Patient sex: M
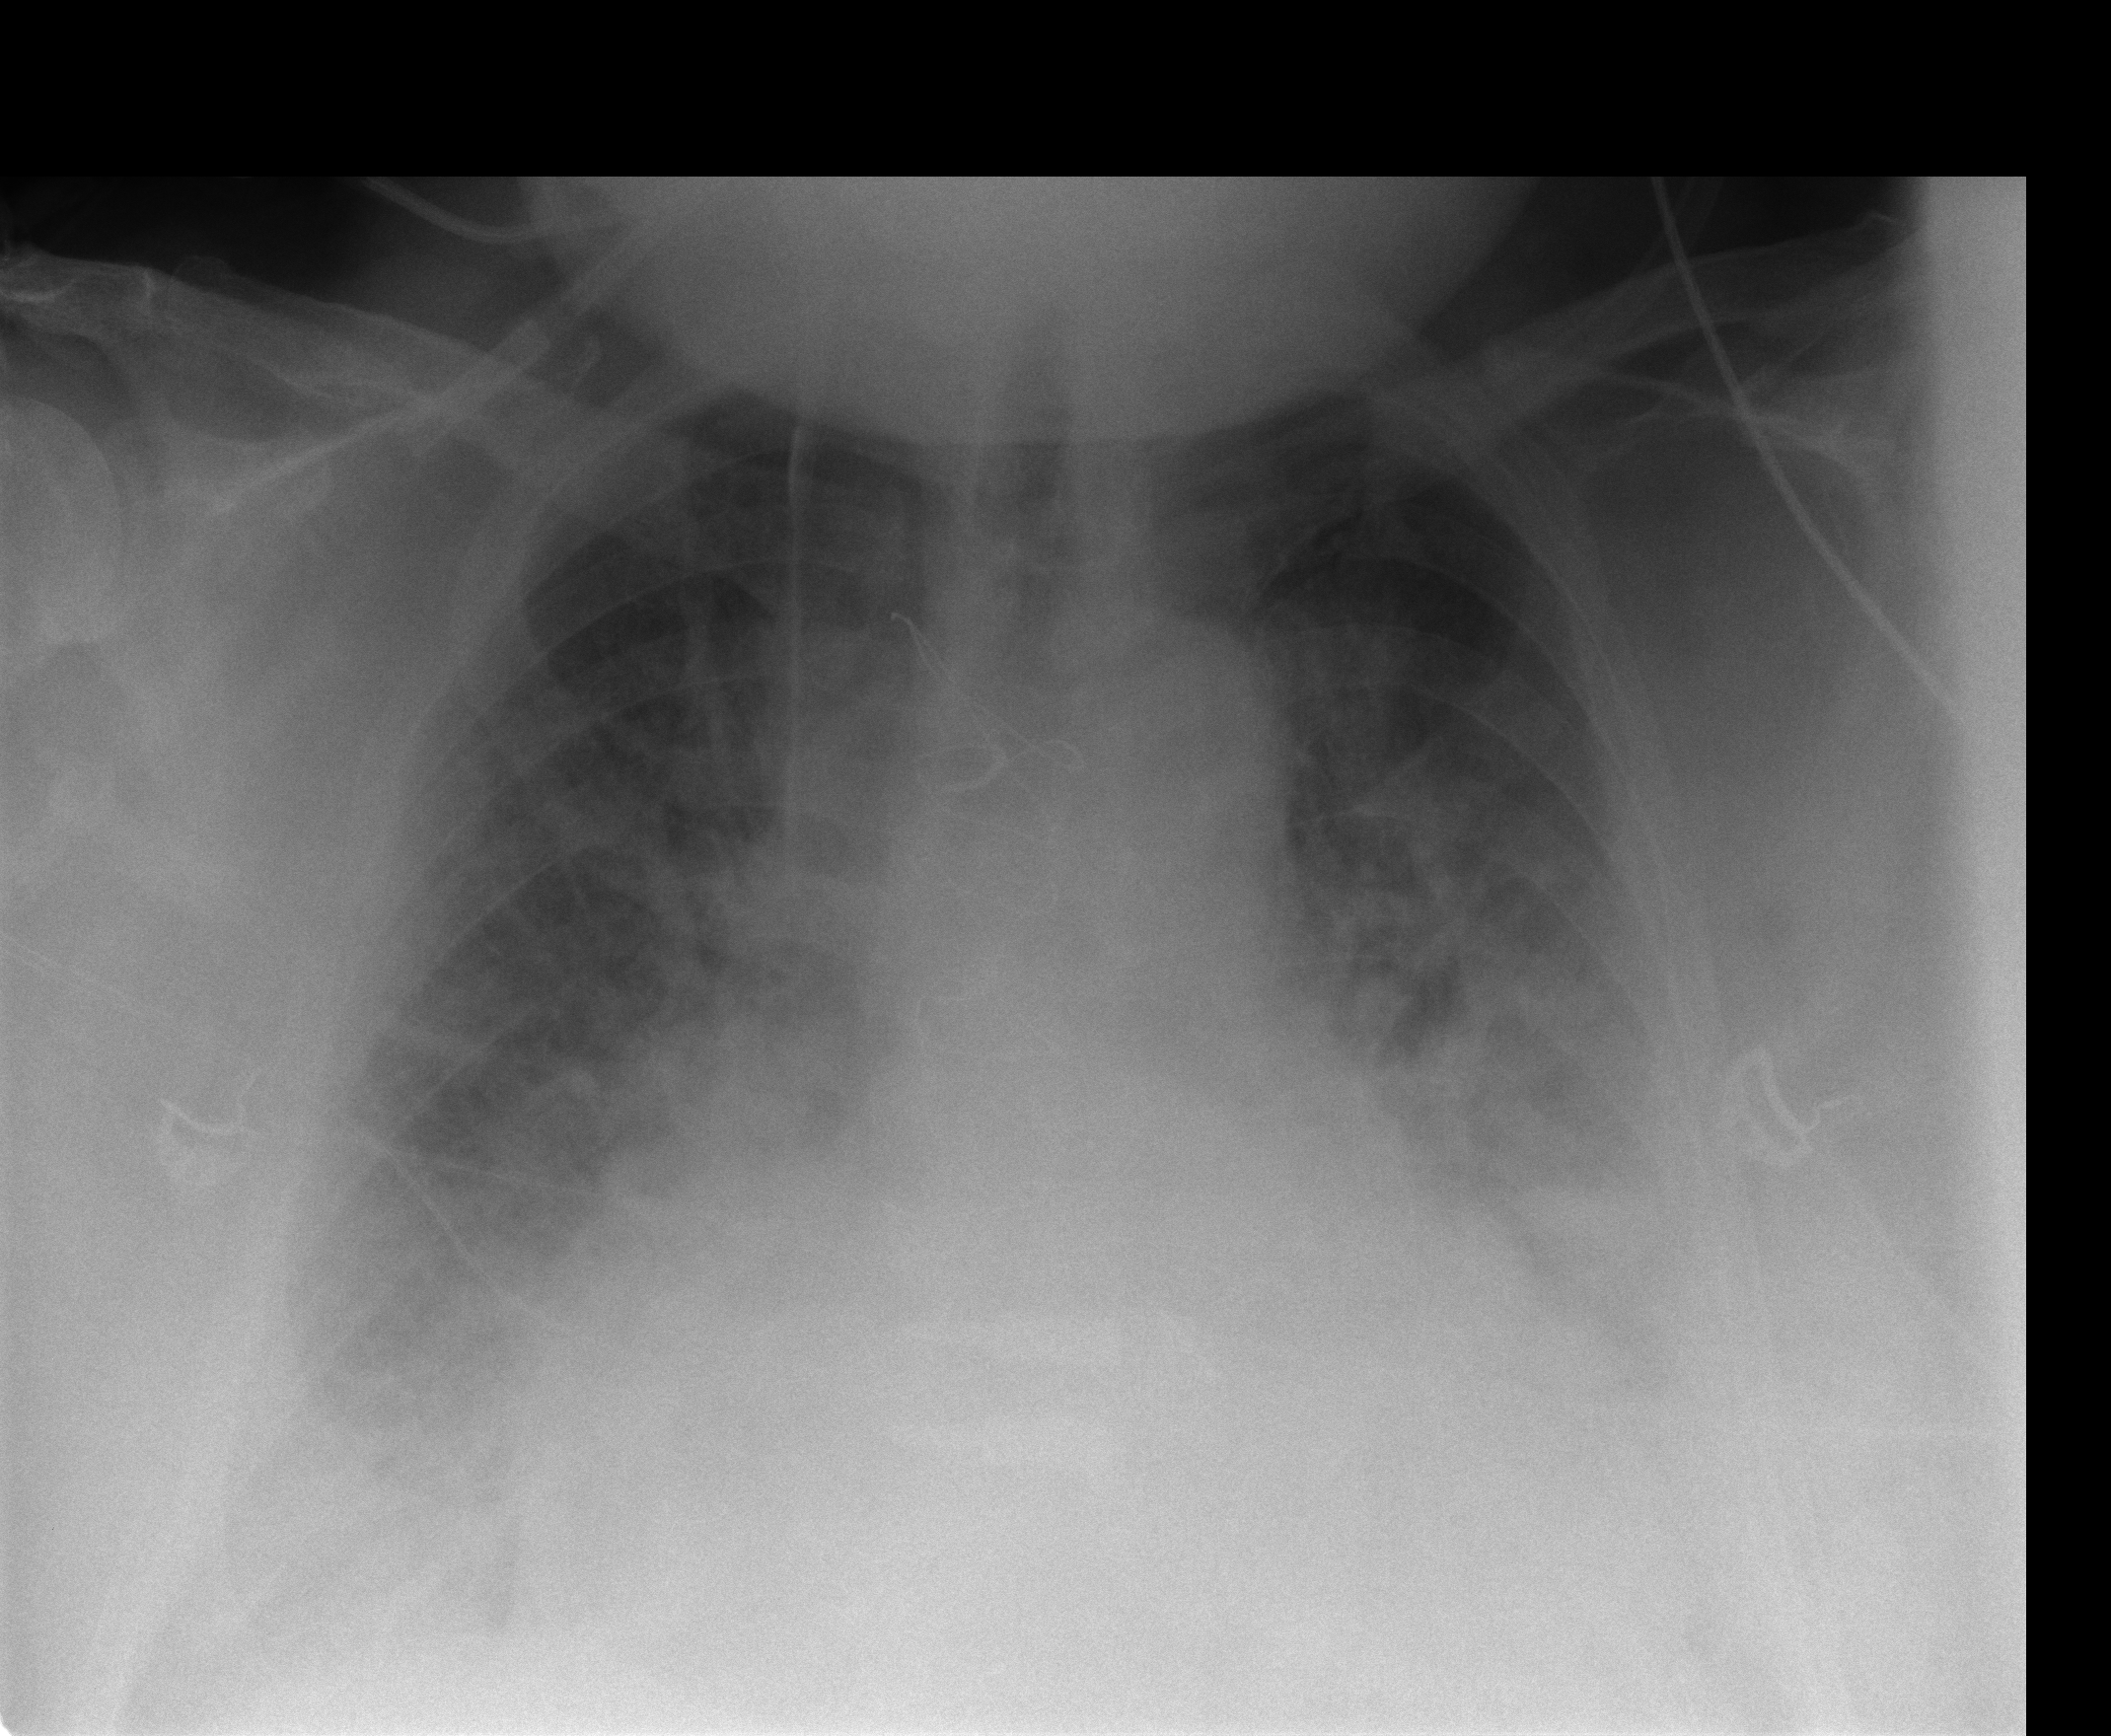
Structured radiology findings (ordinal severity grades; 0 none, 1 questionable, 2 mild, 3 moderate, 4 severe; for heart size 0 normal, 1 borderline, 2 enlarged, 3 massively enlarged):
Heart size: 3
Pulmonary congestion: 3
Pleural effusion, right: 0
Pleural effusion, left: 2
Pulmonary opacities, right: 4
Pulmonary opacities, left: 4
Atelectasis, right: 3
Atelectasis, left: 3